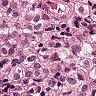
Metastatic tissue present: yes